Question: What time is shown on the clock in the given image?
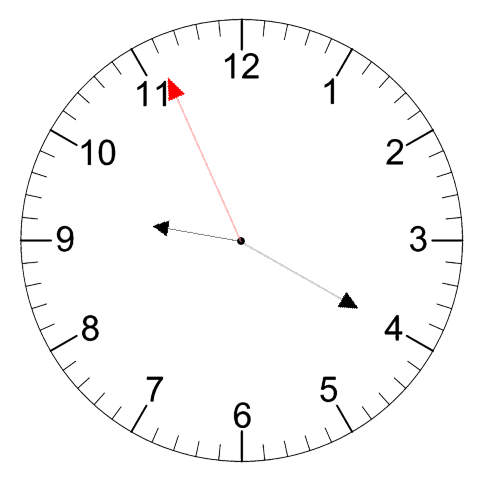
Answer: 09:19:56